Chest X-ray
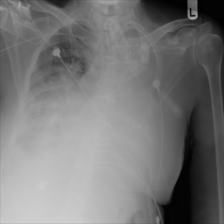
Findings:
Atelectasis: negative
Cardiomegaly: negative
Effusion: negative
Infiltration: positive
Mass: negative
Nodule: negative
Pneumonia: negative
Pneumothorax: negative
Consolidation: negative
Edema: negative
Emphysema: negative
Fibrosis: negative
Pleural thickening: negative
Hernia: negative